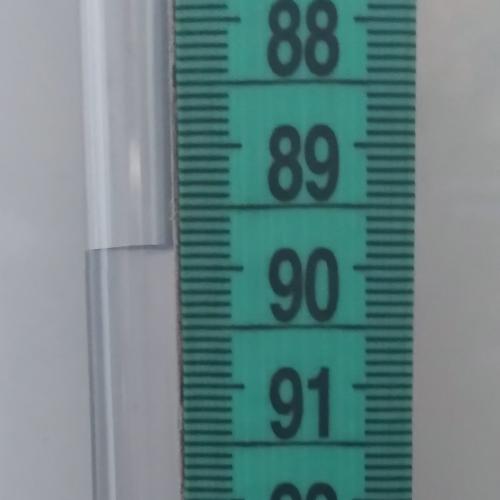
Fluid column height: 89.8 cm